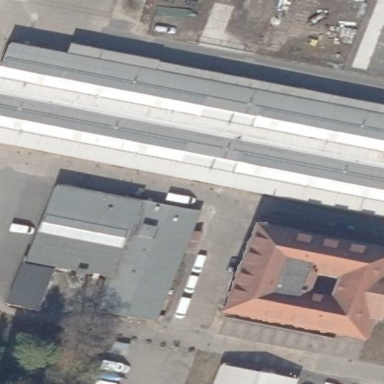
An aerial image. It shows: Industrial building.